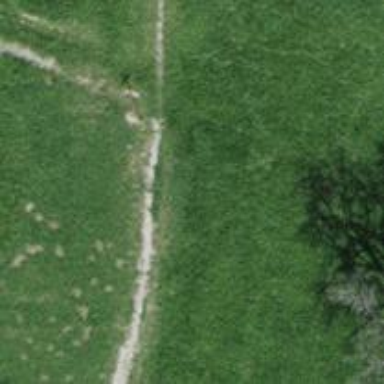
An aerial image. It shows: Path covered with grass.